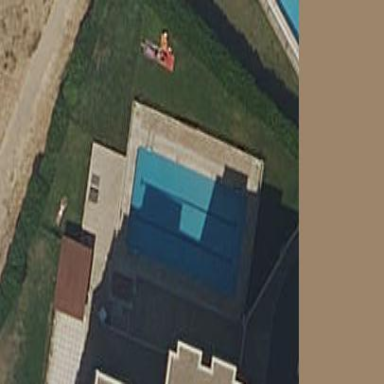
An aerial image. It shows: Swimming pool located in leisure land.